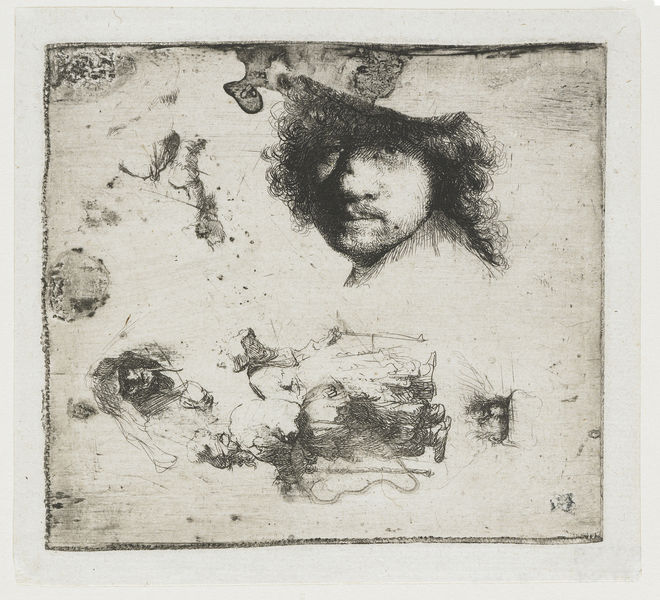
Titel: Studieblad: zelfportret, een paar bedelaars, koppen van oude man en een vrouw, etc.
Künstler: Rembrandt Harmensz. van Rijn
Standort: Amsterdam
Institution: Rijksmuseum
Schlagwörter: hat, men, people, white, women, black, dark, dress, face, figures, grey, hair, manet, nose, old, portrait, woman, brown, man, peasant, eyes, drawing, paper, black and white, shadow, chin, mouth, hats, sketch, beard, curls, faces, pen, person, plan, ink, dot, pencil, circle, cane, shading, cheek, tan, page, bodies, zeichnung, blotches, mustache, moustache, spots, unfinished, incomplete, bread, messy, har, curly hair, rembrandt, curly, sketches, caravaggio, stains, overlapping, shaded, damaged, cheeck, inventions, blots, spills